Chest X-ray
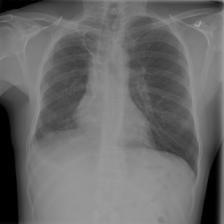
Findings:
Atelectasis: negative
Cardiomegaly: negative
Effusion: negative
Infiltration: positive
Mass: positive
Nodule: negative
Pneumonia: negative
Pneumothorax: negative
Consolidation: negative
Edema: negative
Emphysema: negative
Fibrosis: negative
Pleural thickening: negative
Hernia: negative